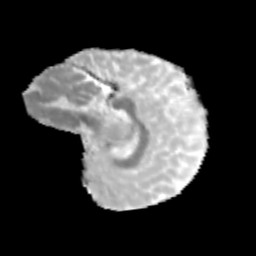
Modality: MD
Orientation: sagittal
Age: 11
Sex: male
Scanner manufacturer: siemens
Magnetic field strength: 3 T
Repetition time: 3.8 s
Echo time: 0.07 s